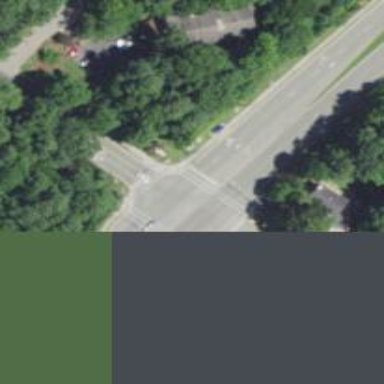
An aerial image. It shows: Marked crossing on the road.